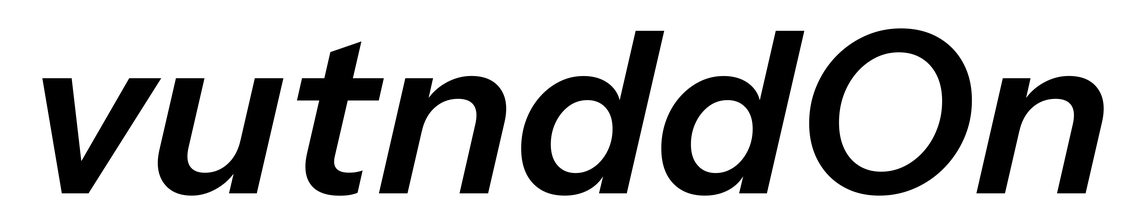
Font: InstrumentSans-Italic_SemiBold_Italic